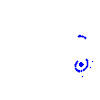
Particle: electron